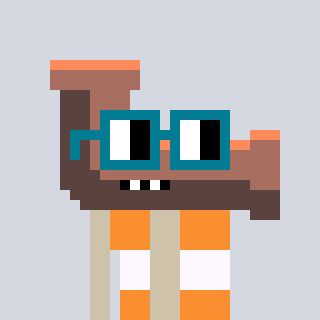
a pixel art character with square dark green glasses, a pipe-shaped head and a bege-colored body on a cool background